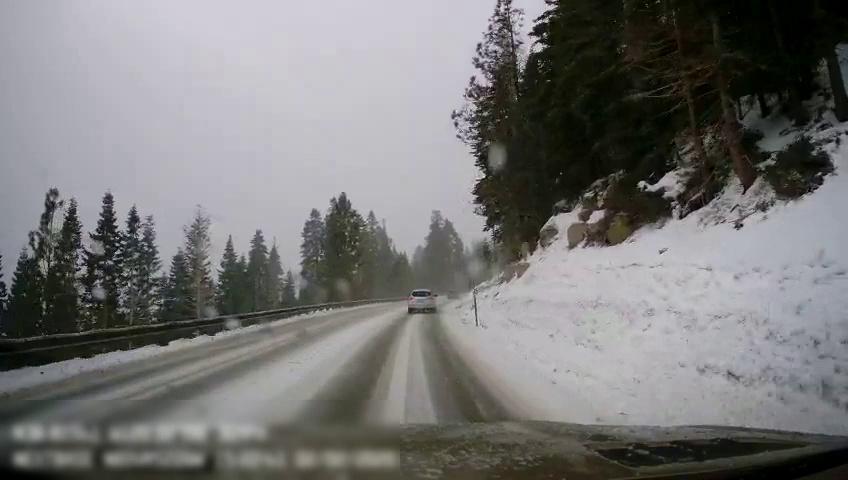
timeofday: Day
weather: Snowy
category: Drivable Space
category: Vehicles | SUV
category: Vehicles | Car